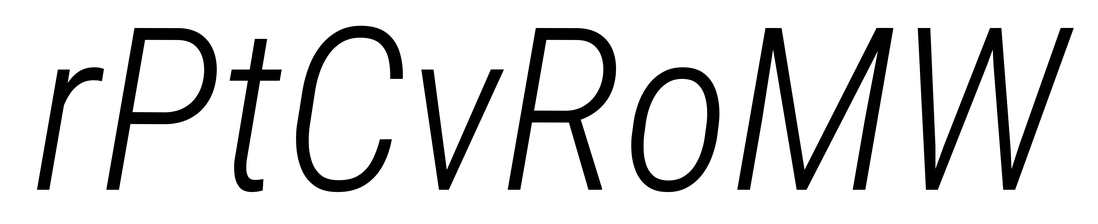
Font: Roboto-Italic_Condensed_Light_Italic